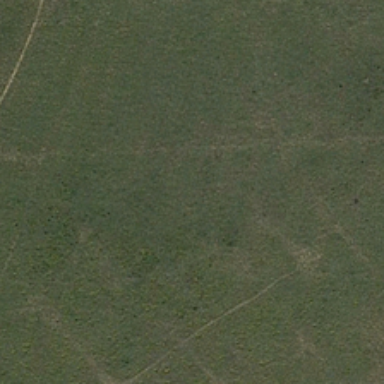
It is a piece of green meadow .